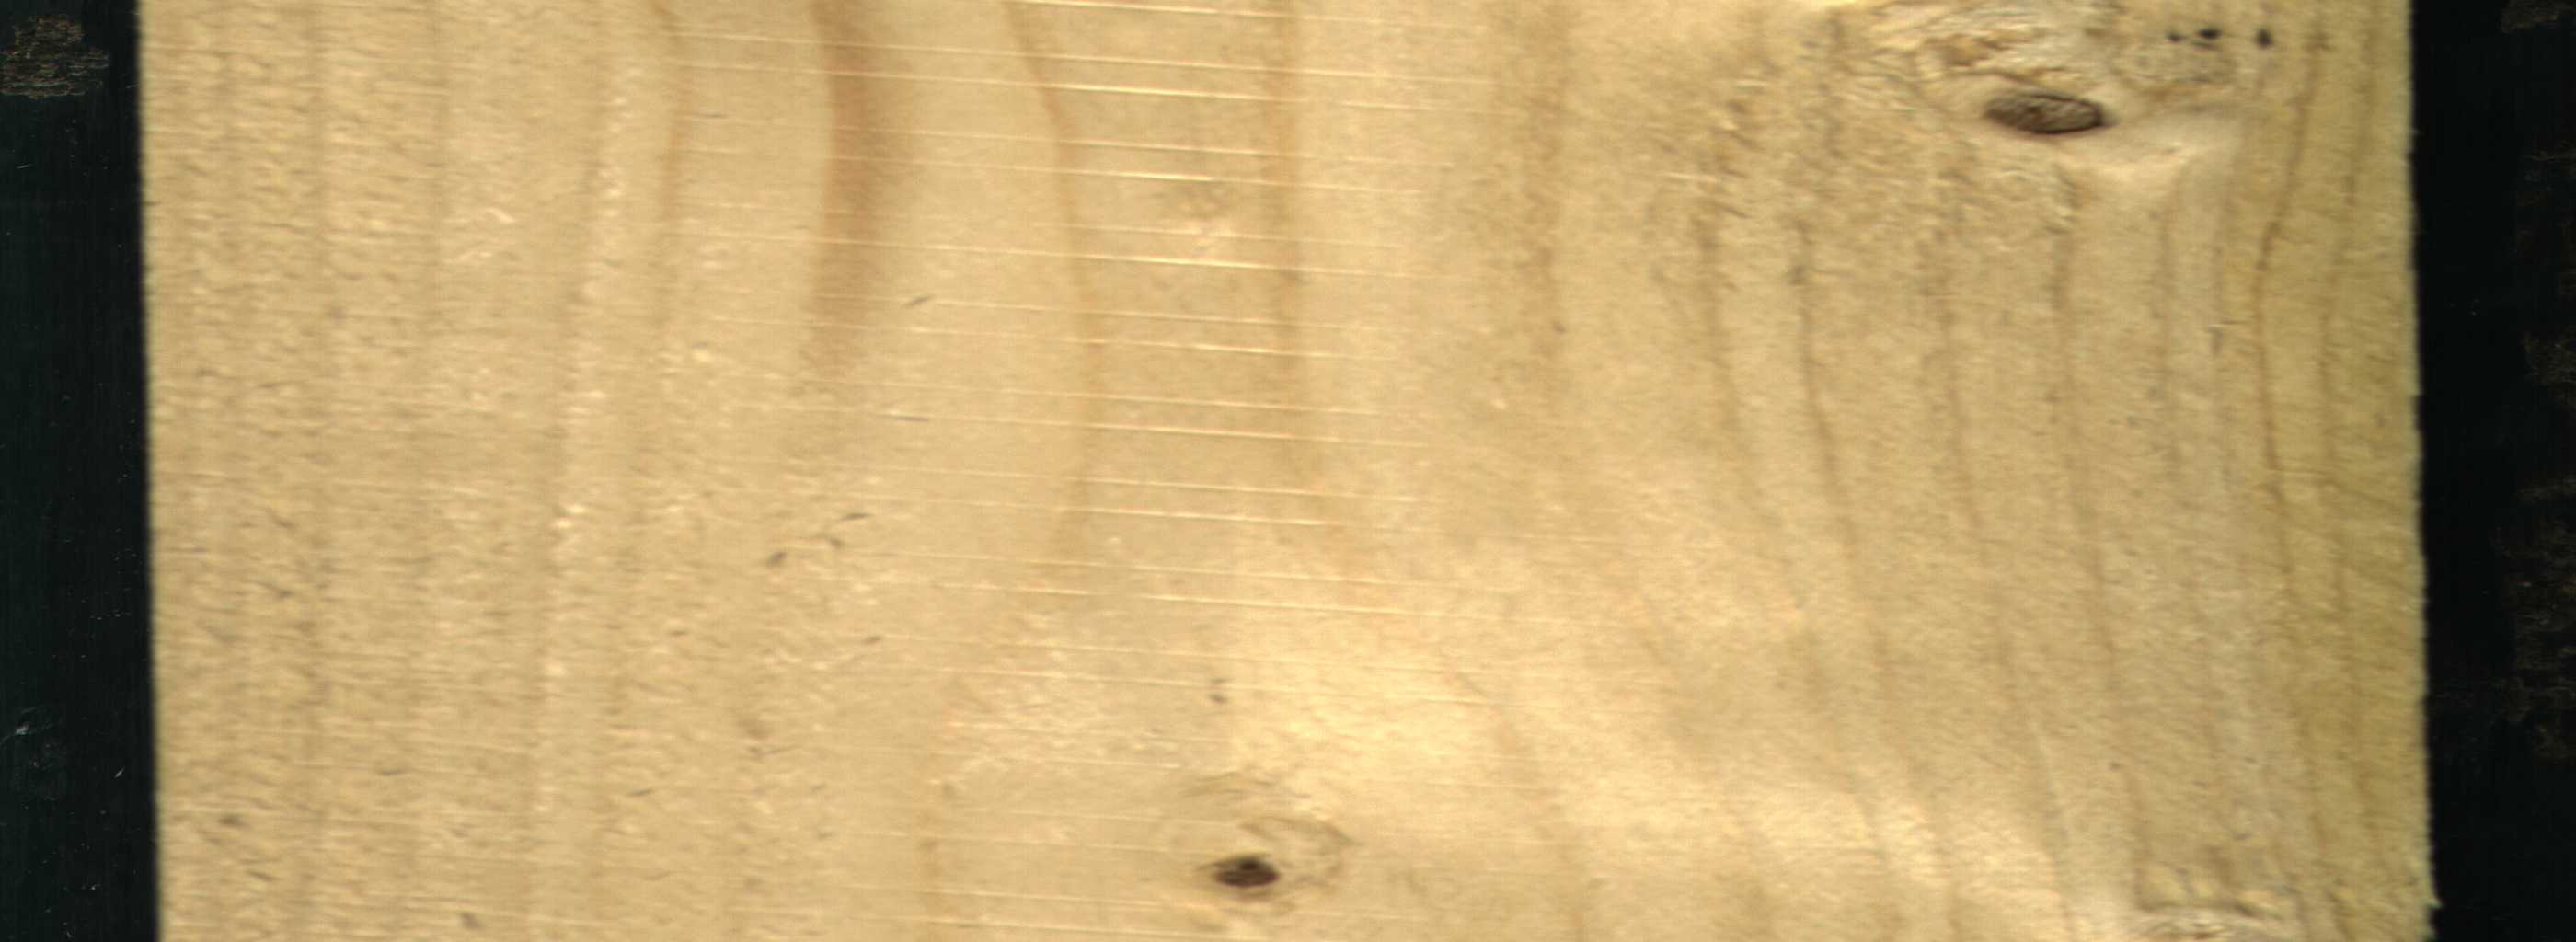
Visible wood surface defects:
Live_Knot
Live_Knot